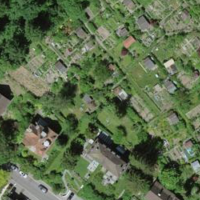
EUNIS habitat code: 53
Species observed at this site:
Cerastium tomentosum
Vicia sepium
Fagopyrum esculentum
Lathraea squamaria